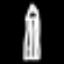
Label: pencil